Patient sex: M
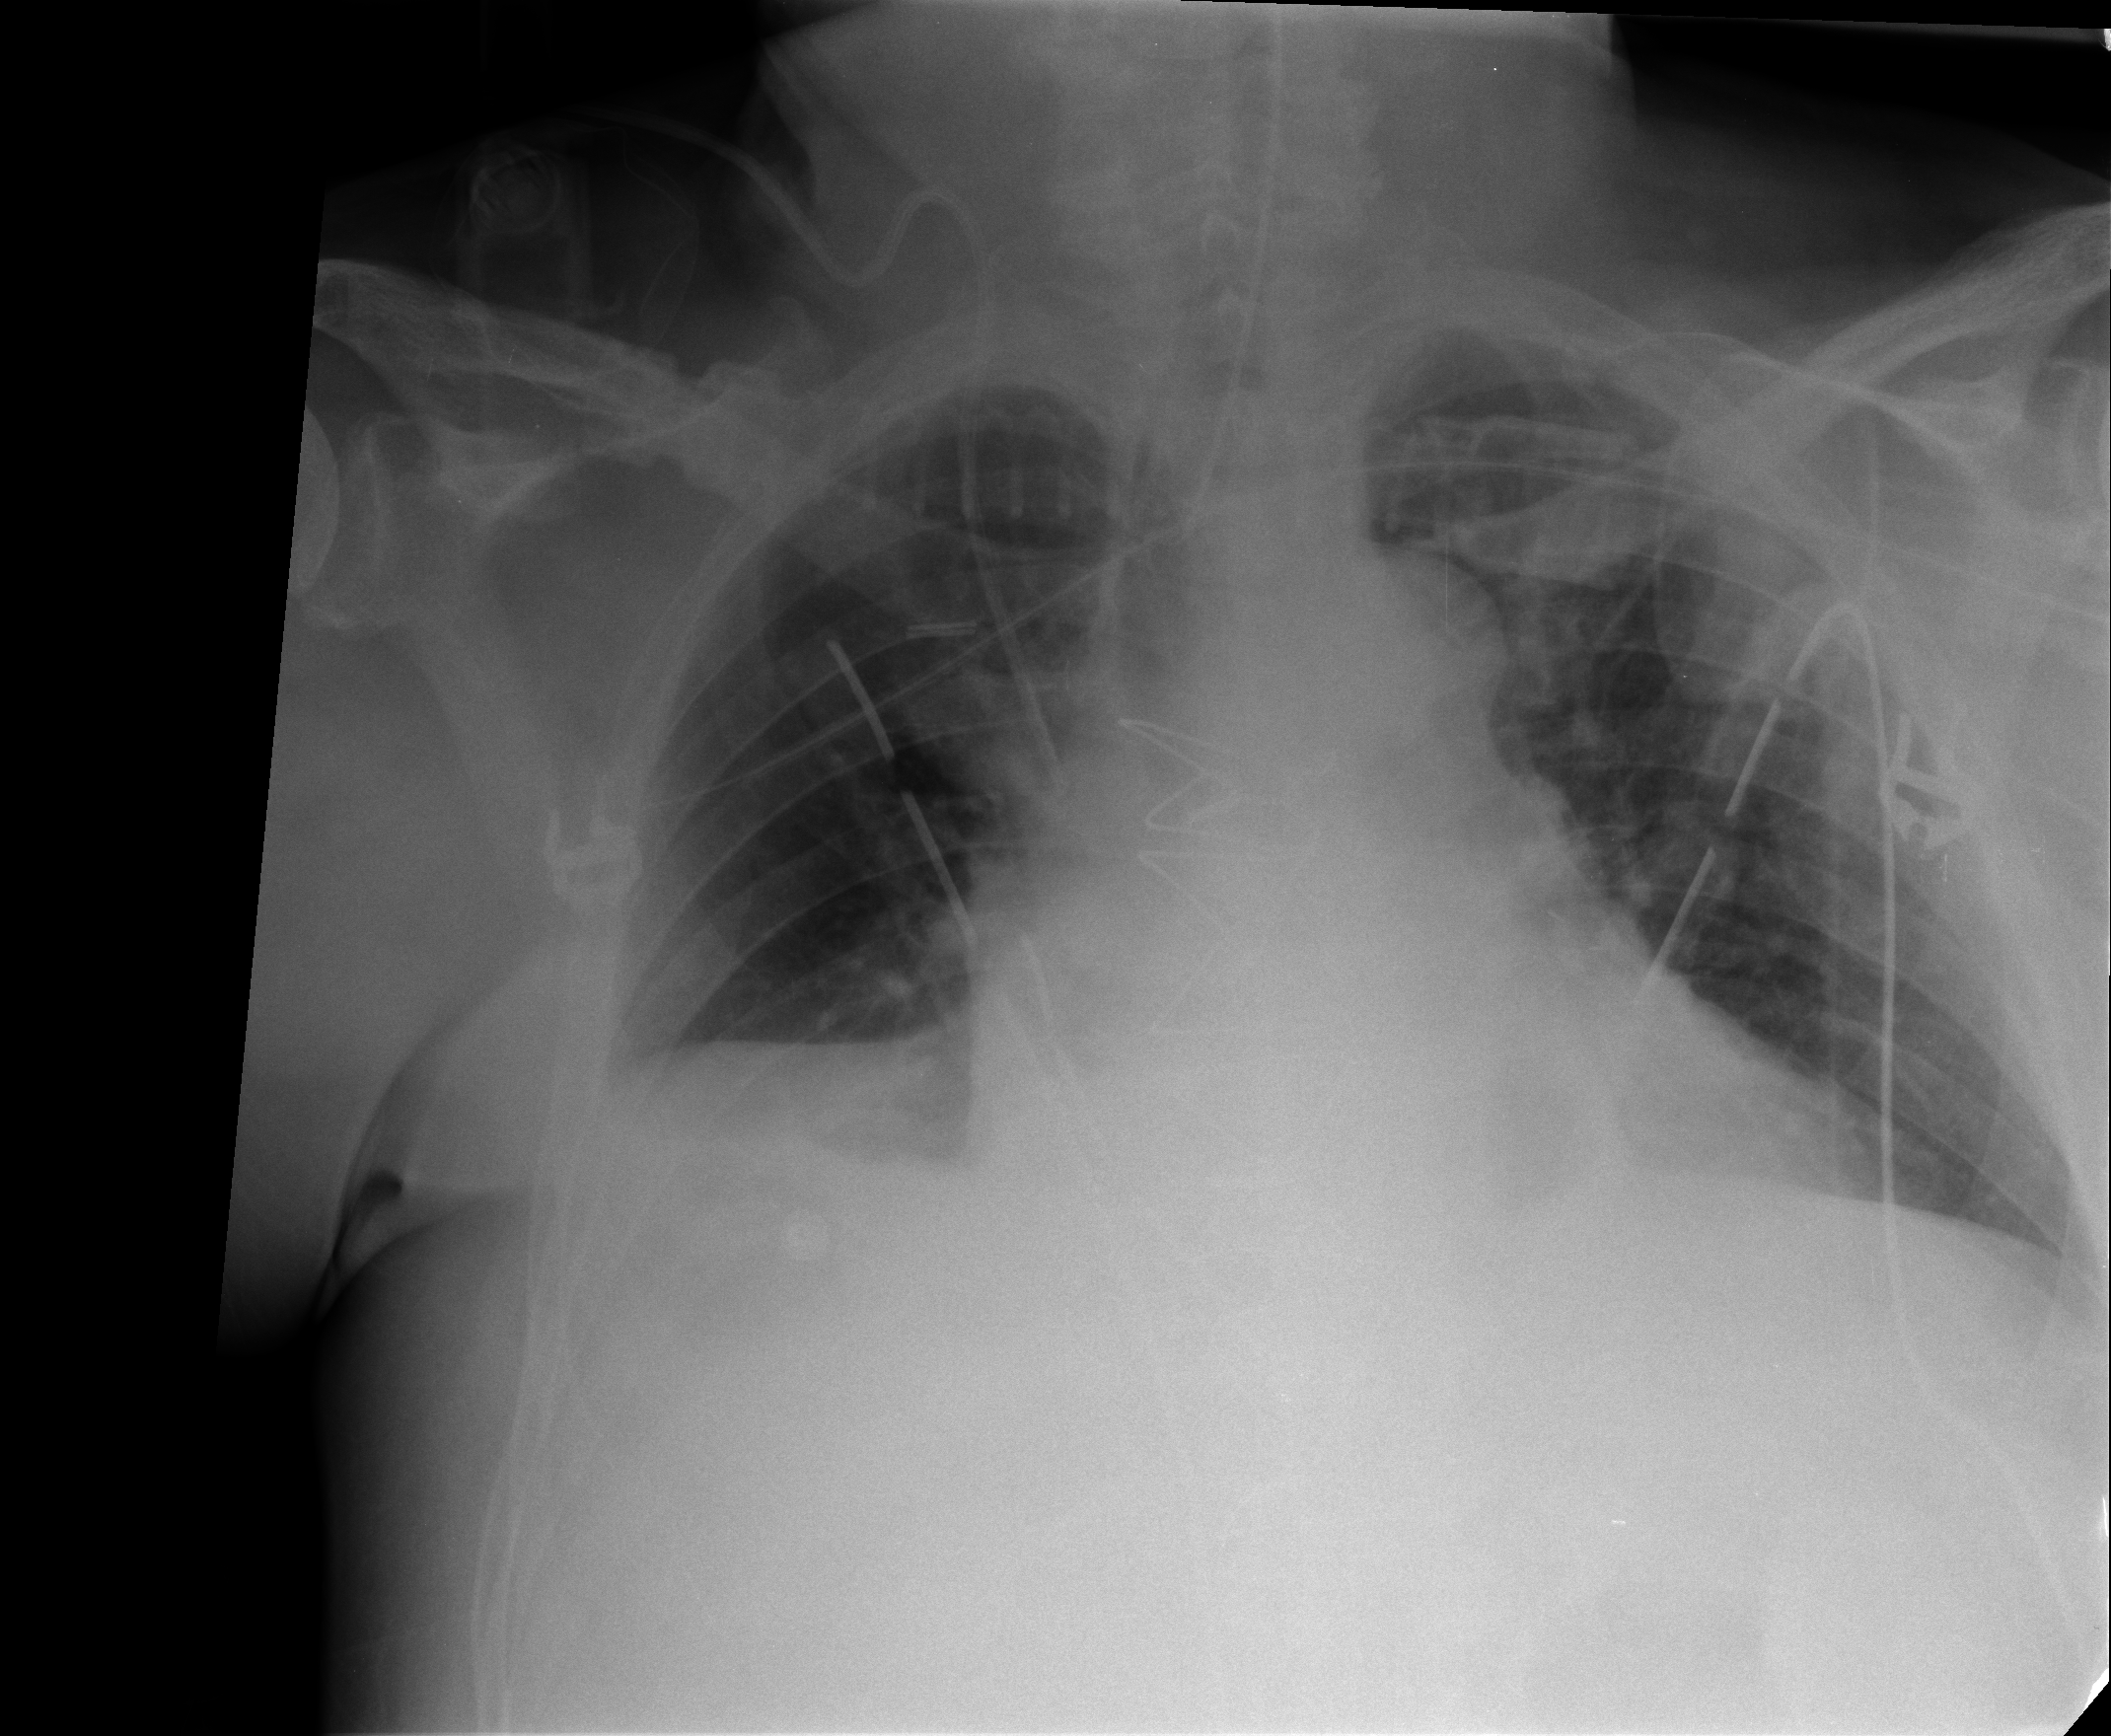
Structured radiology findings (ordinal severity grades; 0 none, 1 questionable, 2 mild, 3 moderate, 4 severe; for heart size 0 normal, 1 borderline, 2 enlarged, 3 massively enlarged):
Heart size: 2
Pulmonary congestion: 1
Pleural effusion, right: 2
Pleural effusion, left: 0
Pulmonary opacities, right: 0
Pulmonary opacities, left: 0
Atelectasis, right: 2
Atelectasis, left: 1